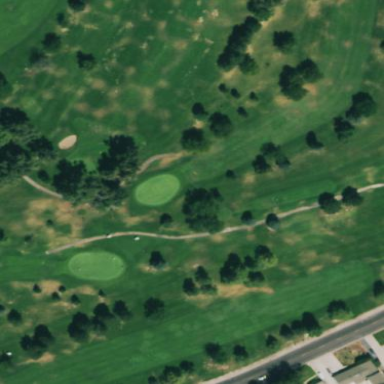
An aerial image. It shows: Grassy area designated as golf fairway.